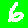
Digit: 6